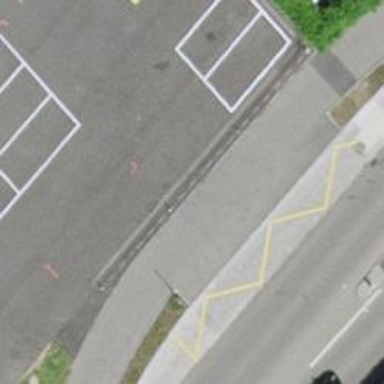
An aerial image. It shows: Bus stop with platform for public transport.